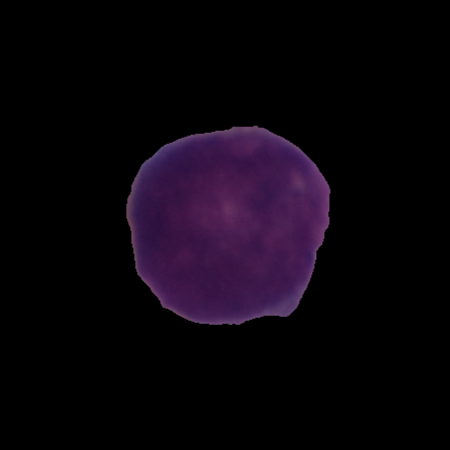
Label: cancer